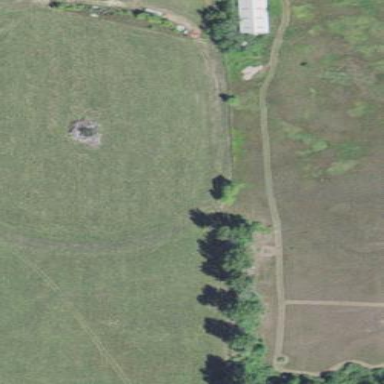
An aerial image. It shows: Bridleway.